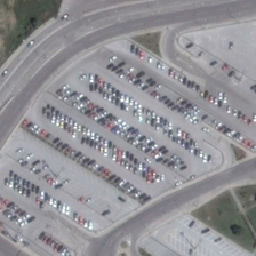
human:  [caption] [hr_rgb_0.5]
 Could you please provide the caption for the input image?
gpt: Opposite a parking lot with three cars, there is a trapezoidal parking lot, between two roads full of cars.

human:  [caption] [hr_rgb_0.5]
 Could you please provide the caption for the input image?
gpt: On the other side of the three parking lots there are trapezoid parking between two roads full of cars.

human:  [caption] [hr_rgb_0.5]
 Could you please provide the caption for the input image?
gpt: Some car parking is between two arc roads.

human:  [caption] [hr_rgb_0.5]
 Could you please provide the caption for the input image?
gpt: The parking lot for several cars is between two curved roads.

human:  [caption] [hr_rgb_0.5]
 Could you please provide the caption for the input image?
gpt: In front of a car park with three cars there is a trapezoid parking place between two streets full of cars.